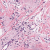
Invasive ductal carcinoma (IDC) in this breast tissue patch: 1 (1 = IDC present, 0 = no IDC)